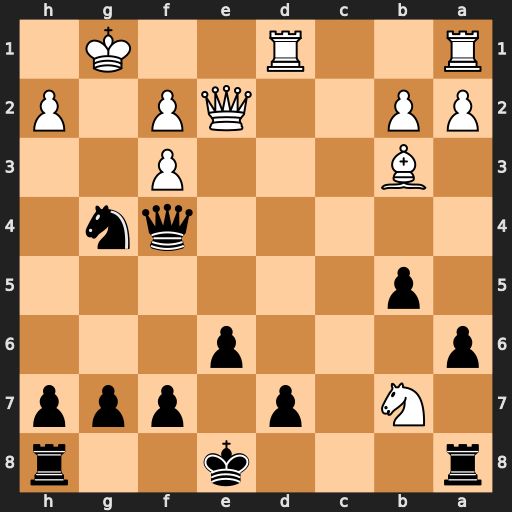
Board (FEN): r3k2r/1N1p1ppp/p3p3/1p6/5qn1/1B3P2/PP2QP1P/R2R2K1
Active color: b
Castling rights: kq
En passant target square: -
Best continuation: Qxh2+ Kf1 Qh1#